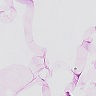
Metastatic tissue present: no